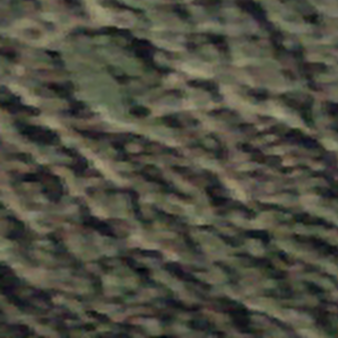
Label: other